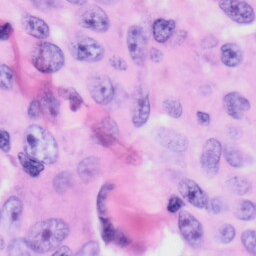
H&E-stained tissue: Skin